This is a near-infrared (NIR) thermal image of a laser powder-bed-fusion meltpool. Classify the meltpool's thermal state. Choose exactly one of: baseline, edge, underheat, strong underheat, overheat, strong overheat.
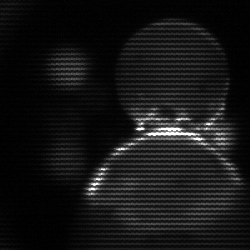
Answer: edge